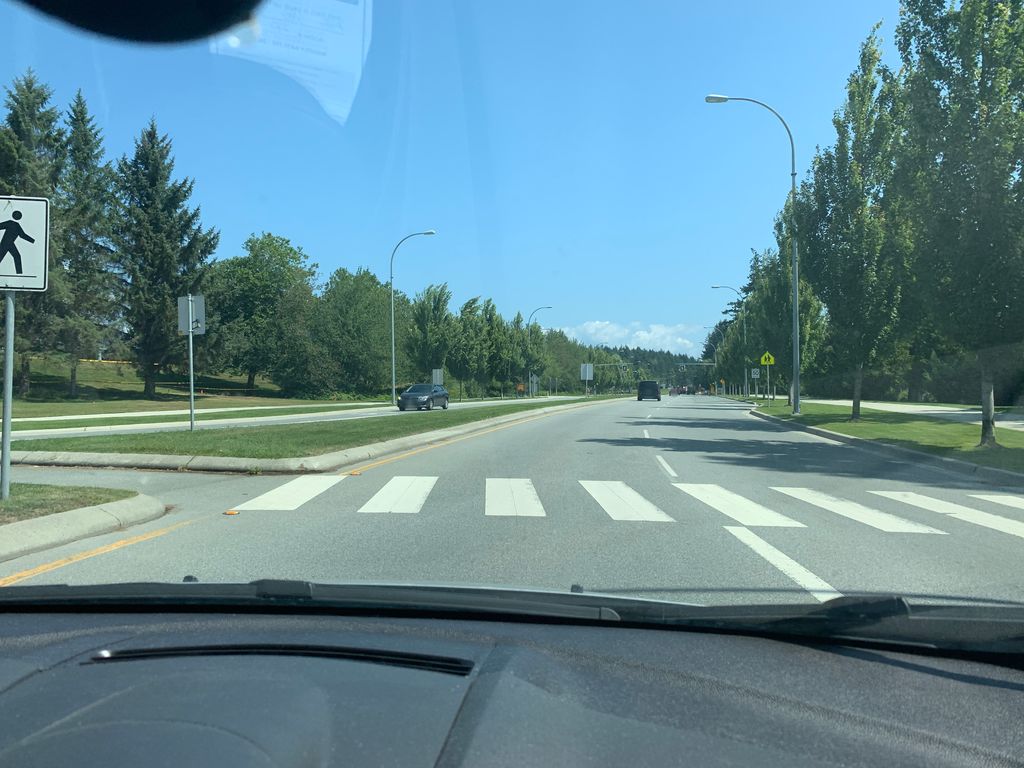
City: vancouver